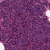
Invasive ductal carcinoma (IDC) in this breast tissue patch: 1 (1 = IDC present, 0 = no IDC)